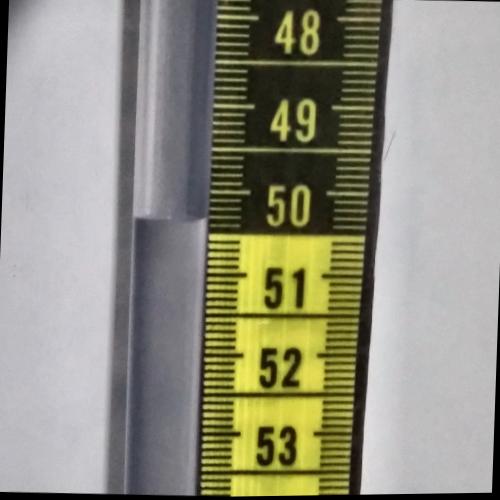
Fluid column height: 50.3 cm